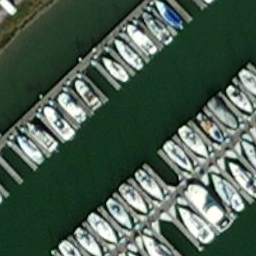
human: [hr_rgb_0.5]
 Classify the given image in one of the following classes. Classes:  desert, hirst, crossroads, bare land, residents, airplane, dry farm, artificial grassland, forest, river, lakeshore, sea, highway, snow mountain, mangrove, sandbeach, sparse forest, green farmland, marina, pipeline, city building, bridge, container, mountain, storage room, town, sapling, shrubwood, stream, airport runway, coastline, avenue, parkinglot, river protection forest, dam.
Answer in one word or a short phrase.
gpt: marina